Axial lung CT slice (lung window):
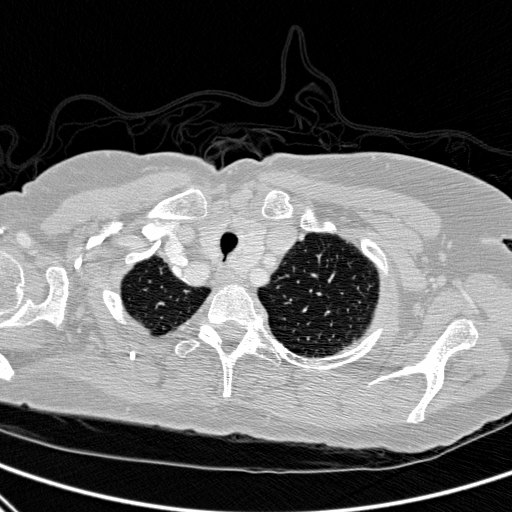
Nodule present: no